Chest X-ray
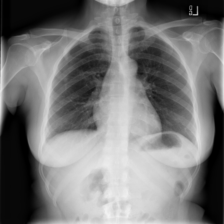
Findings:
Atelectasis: negative
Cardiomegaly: negative
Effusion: negative
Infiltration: negative
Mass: negative
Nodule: negative
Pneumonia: negative
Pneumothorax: negative
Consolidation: negative
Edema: negative
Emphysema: negative
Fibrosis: negative
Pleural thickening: negative
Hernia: negative